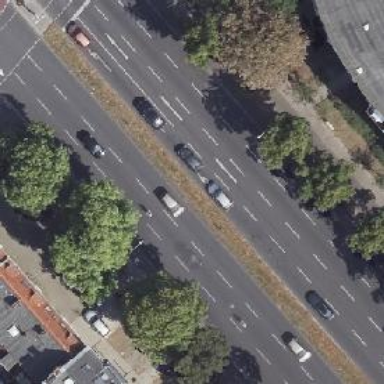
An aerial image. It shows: Primary highway with asphalt surface. It is dual carriageway with parking markings on the right side.